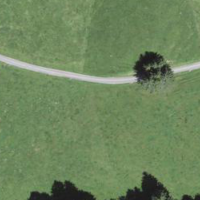
EUNIS habitat code: 23
Species observed at this site:
Plantago media